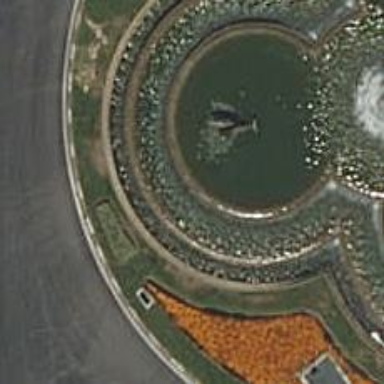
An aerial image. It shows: Statue is featured in the image.